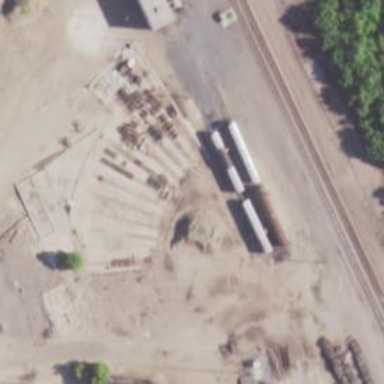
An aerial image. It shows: Railway turntable.